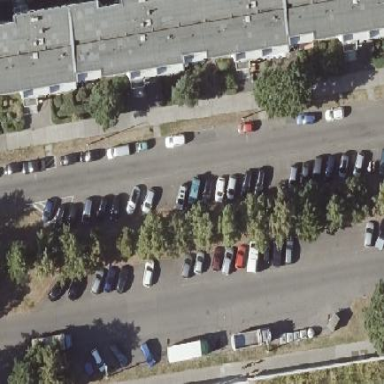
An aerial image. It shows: Street-side parking area with diagonal orientation.